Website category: jobs
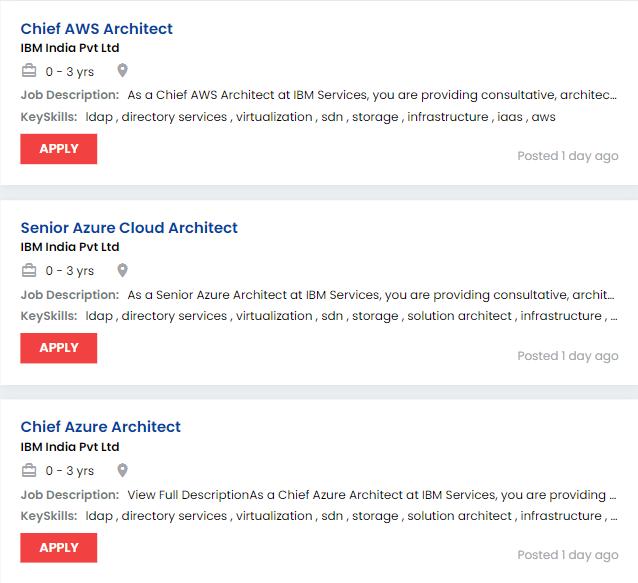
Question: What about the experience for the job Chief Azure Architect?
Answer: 0 - 3 yrs

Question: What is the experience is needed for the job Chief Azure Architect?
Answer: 0 - 3 yrs

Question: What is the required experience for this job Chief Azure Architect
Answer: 0 - 3 yrs

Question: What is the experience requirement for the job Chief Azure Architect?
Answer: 0 - 3 yrs

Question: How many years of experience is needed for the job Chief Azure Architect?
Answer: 0 - 3 yrs

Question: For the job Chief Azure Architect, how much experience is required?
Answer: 0 - 3 yrs

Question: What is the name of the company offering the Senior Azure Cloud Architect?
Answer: IBM India Pvt Ltd

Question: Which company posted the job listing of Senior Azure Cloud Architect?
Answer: IBM India Pvt Ltd

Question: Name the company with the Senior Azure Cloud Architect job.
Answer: IBM India Pvt Ltd

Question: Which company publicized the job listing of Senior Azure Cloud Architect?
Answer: IBM India Pvt Ltd

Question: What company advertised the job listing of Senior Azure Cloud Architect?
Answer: IBM India Pvt Ltd

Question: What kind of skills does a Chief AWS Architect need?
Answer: ldap , directory services , virtualization , sdn , storage , infrastructure , iaas , aws

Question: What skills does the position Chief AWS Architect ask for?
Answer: ldap , directory services , virtualization , sdn , storage , infrastructure , iaas , aws

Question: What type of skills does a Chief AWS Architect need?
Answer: ldap , directory services , virtualization , sdn , storage , infrastructure , iaas , aws

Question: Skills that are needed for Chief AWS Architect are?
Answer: ldap , directory services , virtualization , sdn , storage , infrastructure , iaas , aws

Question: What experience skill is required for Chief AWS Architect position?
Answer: ldap , directory services , virtualization , sdn , storage , infrastructure , iaas , aws

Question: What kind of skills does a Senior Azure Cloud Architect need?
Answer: ldap , directory services , virtualization , sdn , storage , solution architect , infrastructure , iaas , aws

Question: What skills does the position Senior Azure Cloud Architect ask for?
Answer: ldap , directory services , virtualization , sdn , storage , solution architect , infrastructure , iaas , aws

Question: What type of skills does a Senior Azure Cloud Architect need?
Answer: ldap , directory services , virtualization , sdn , storage , solution architect , infrastructure , iaas , aws

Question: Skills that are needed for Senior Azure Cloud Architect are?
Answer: ldap , directory services , virtualization , sdn , storage , solution architect , infrastructure , iaas , aws

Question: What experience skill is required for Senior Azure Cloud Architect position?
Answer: ldap , directory services , virtualization , sdn , storage , solution architect , infrastructure , iaas , aws